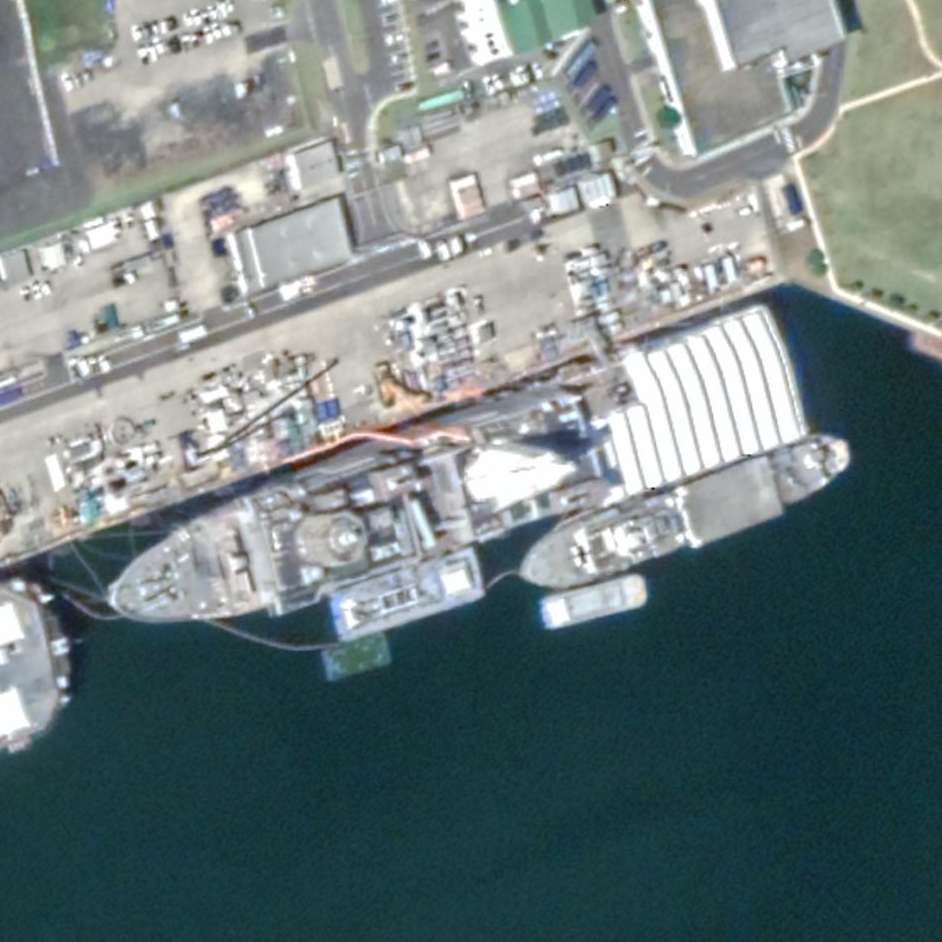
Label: combat